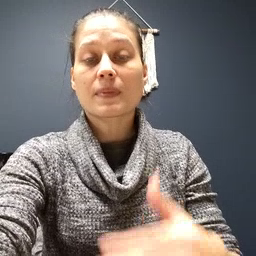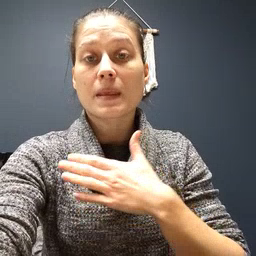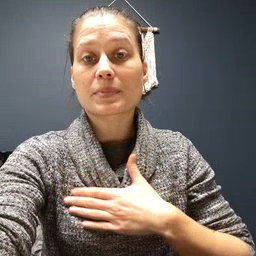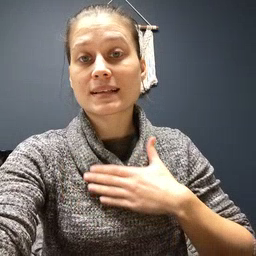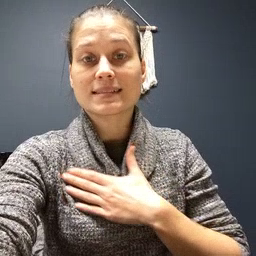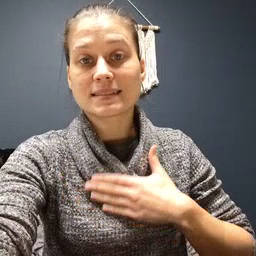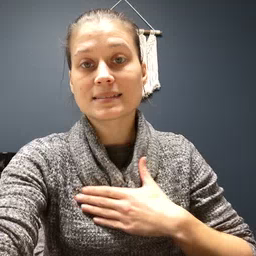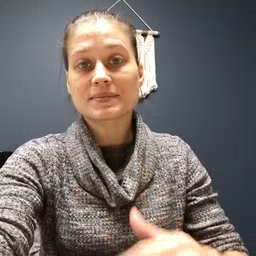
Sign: please